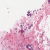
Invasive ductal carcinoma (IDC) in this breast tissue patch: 1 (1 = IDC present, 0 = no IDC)